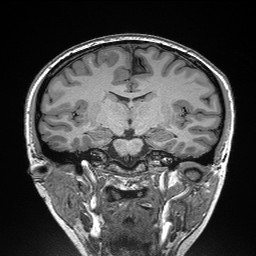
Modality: T1w
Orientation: sagittal
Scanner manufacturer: siemens
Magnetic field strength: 3 T
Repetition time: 2.3 s
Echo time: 0.00298 s